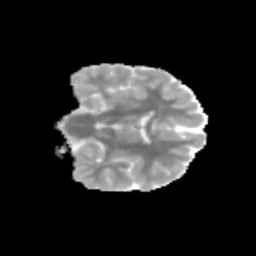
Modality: MD
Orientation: coronal
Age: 12
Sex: male
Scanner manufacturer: siemens
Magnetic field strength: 3 T
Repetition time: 3.8 s
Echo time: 0.07 s